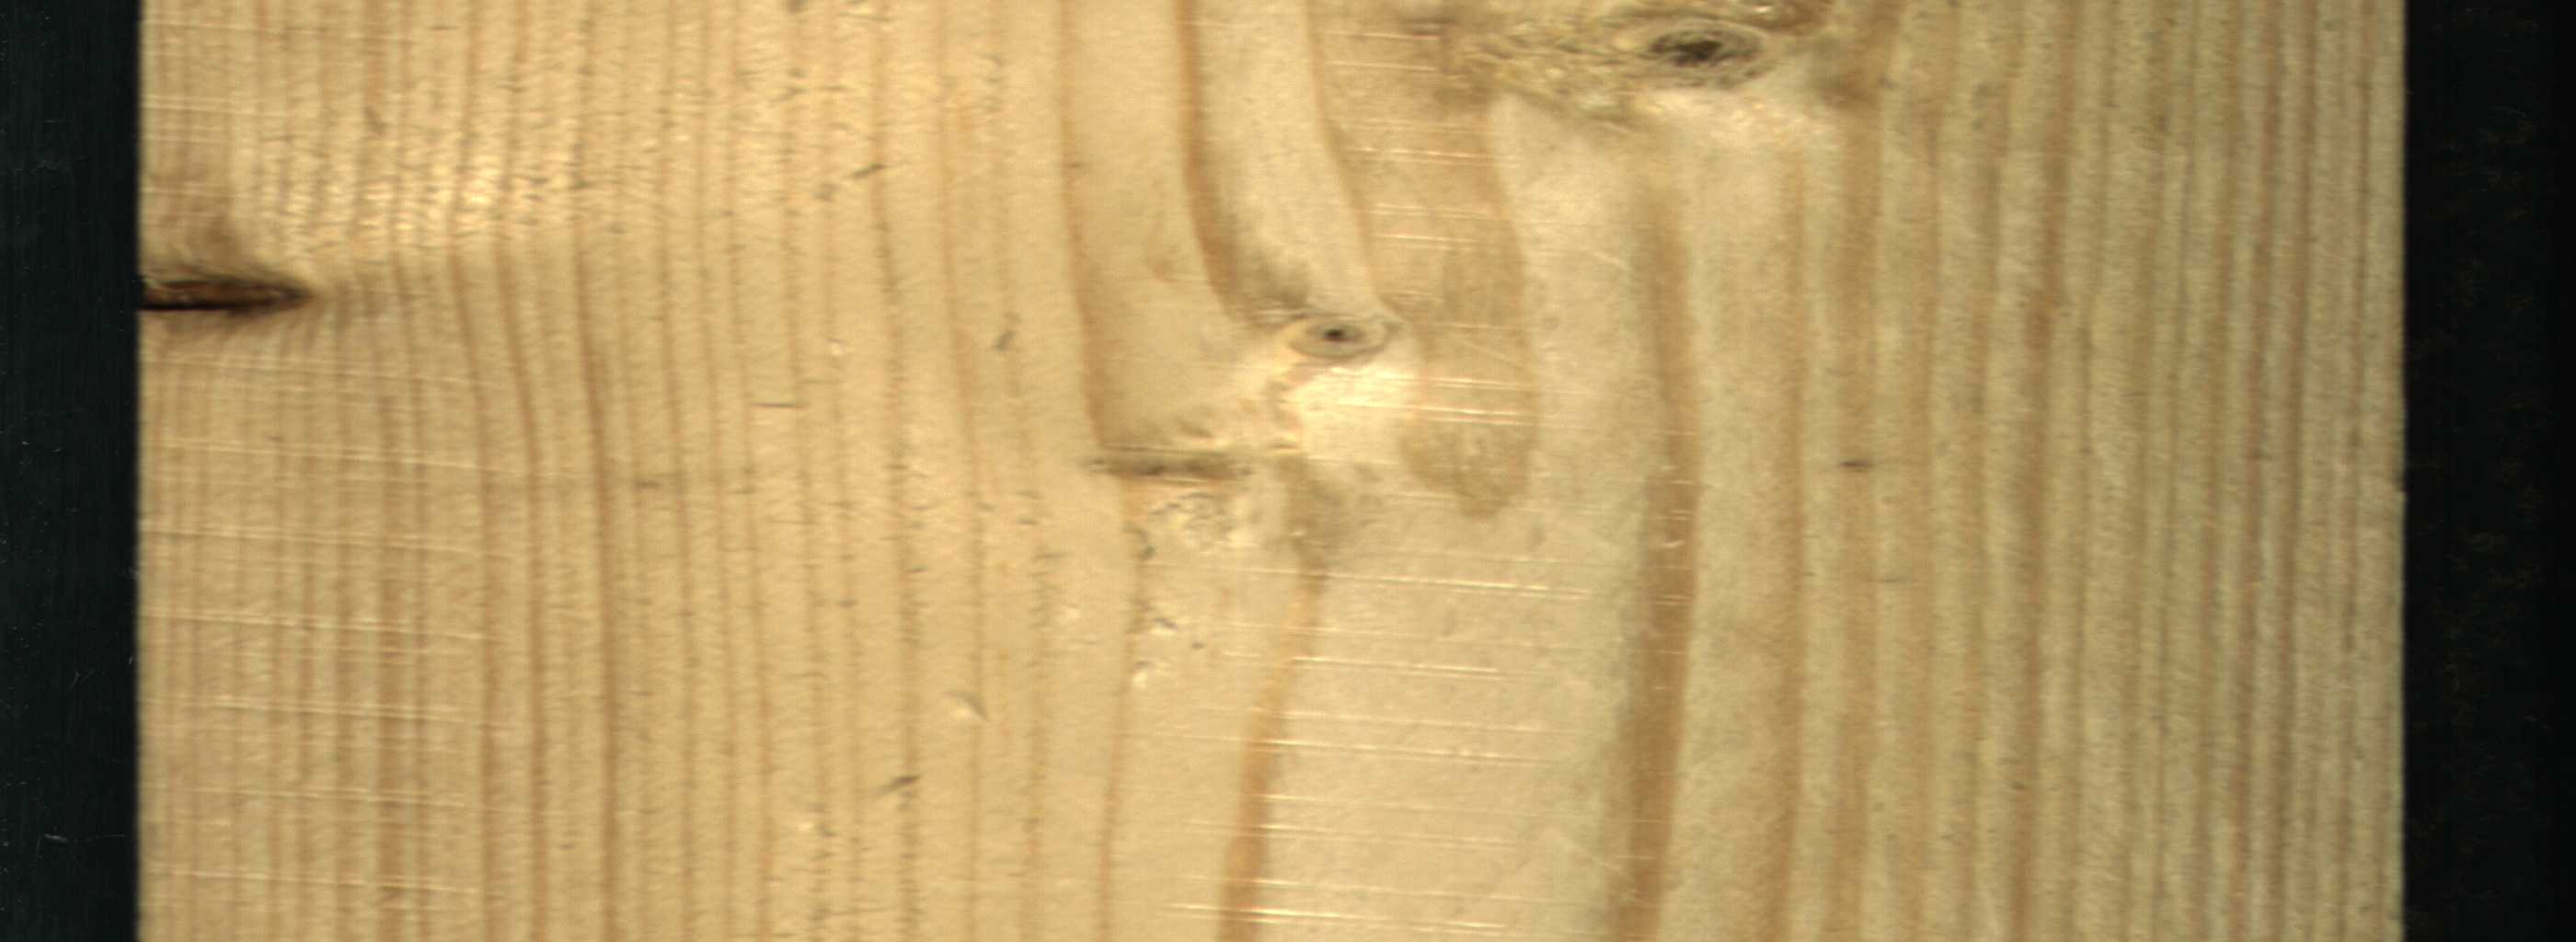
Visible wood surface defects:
Dead_Knot
Live_Knot
Live_Knot